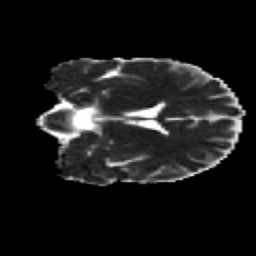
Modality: MD
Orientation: coronal
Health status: healthy
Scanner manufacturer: siemens
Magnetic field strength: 3 T
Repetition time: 12 s
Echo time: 0.092 s